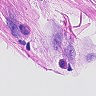
Metastatic tissue present: yes